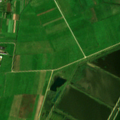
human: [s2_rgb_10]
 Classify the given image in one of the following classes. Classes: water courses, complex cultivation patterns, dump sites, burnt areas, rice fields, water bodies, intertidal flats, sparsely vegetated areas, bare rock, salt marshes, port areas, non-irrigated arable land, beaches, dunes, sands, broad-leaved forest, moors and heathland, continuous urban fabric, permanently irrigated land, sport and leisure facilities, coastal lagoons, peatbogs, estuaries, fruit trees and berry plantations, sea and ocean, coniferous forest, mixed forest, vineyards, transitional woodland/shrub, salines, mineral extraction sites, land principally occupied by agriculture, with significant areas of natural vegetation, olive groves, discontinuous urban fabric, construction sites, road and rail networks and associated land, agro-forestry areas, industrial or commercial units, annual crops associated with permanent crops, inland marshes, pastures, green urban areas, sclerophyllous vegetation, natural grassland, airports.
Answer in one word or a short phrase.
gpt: discontinuous urban fabric, pastures, complex cultivation patterns, water bodies